Question: I've just been looking over some photos from this year's ng-europe conference and noticed a slide I think might show some code from the upcoming Angular 2. See here:

(Source: <URL>
# What I don't get is this:
Why is the author of this code using 'Array.prototype.forEach.call(array, cb)' in preference to the shorter and (in my opinion) equivalent version 'array.forEach(cb)'. The only reason I could imagine would be performance implications.
Does anybody know of another difference? Or am I maybe right with my performance guess?
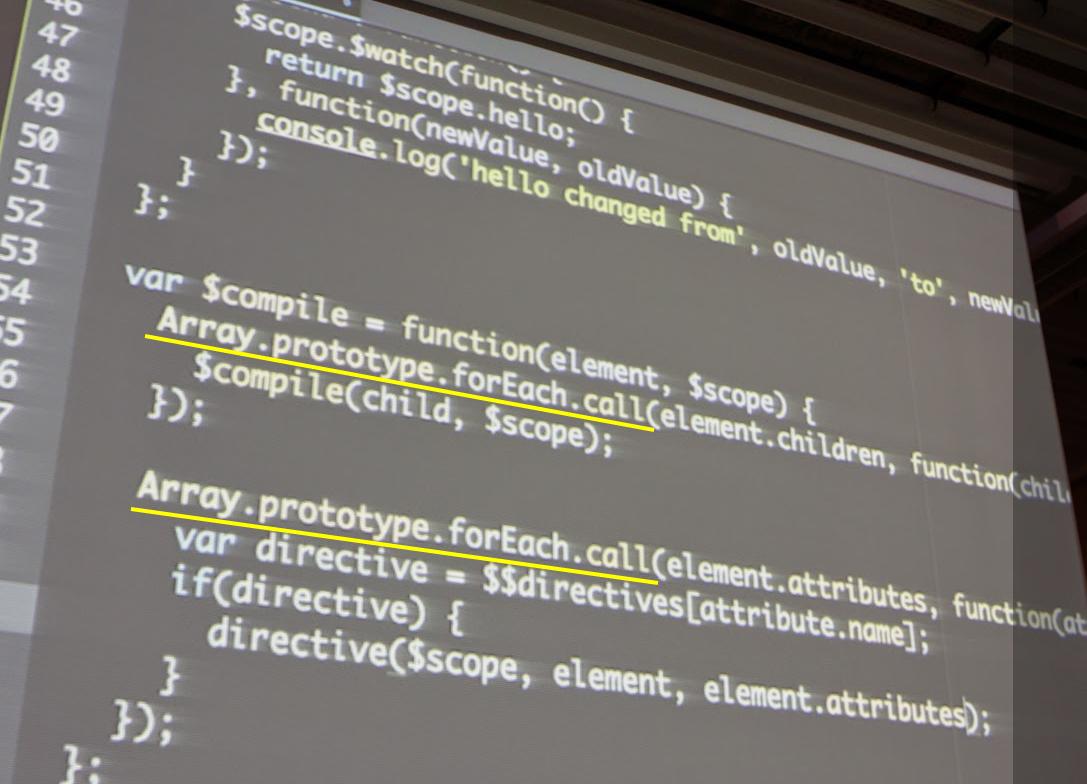
Answer: There are number of <URL> which look like arrays, however are not. To name some:
- 'arguments'- 'children''childNodes'- 'document.getElementsByClassName''document.querySelectorAll'- -
Many array prototype methods are generic by purpose, which means that their internal implementation does not depend on context 'this' to be an instance of 'Array' constructor. This allows to call those methods in the context of objects which "look" like arrays. Namely, looking like an array means that the object have numeric keys and length property.
Here is one useless example of how you can call 'Array.prototype.join' on custom array-like object:
'''
Array.prototype.join.call({0: 'one', 1: 'two', length: 2}, ' ');
'''
Above will output string '"one two"'. However supplied object is clearly not an array.